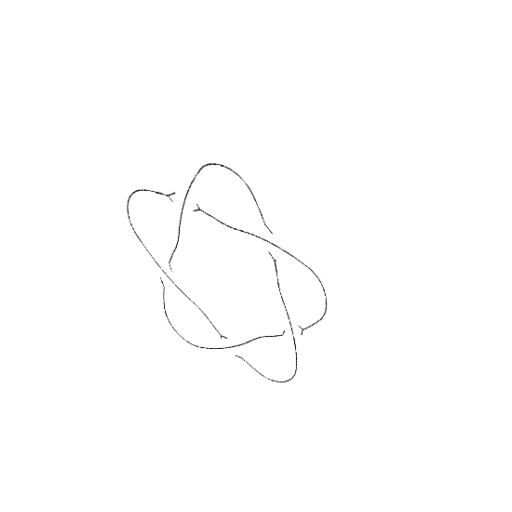
Crossing number: 5